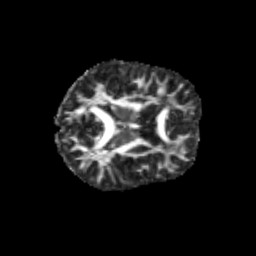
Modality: FA
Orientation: axial
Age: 11
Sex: male
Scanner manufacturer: siemens
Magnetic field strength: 3 T
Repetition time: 3.8 s
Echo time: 0.07 s